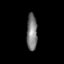
Tissue: lung
Cell type: T cells
Senescence score: 0.1806
Nuclear area (px): 384
Mean DAPI intensity: 122.307